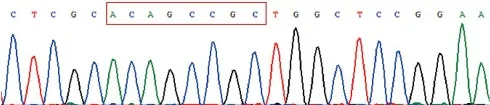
Chromatograms showing sequencing analysis of heterozygous frameshift mutation c.542_549delACAGCCGC (p. H181Lfs*66) in SQSTM1 in the proband and her parents' sequences. The amino acid number indicates the proband's mutation (B).
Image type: chart (chart)